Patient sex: M
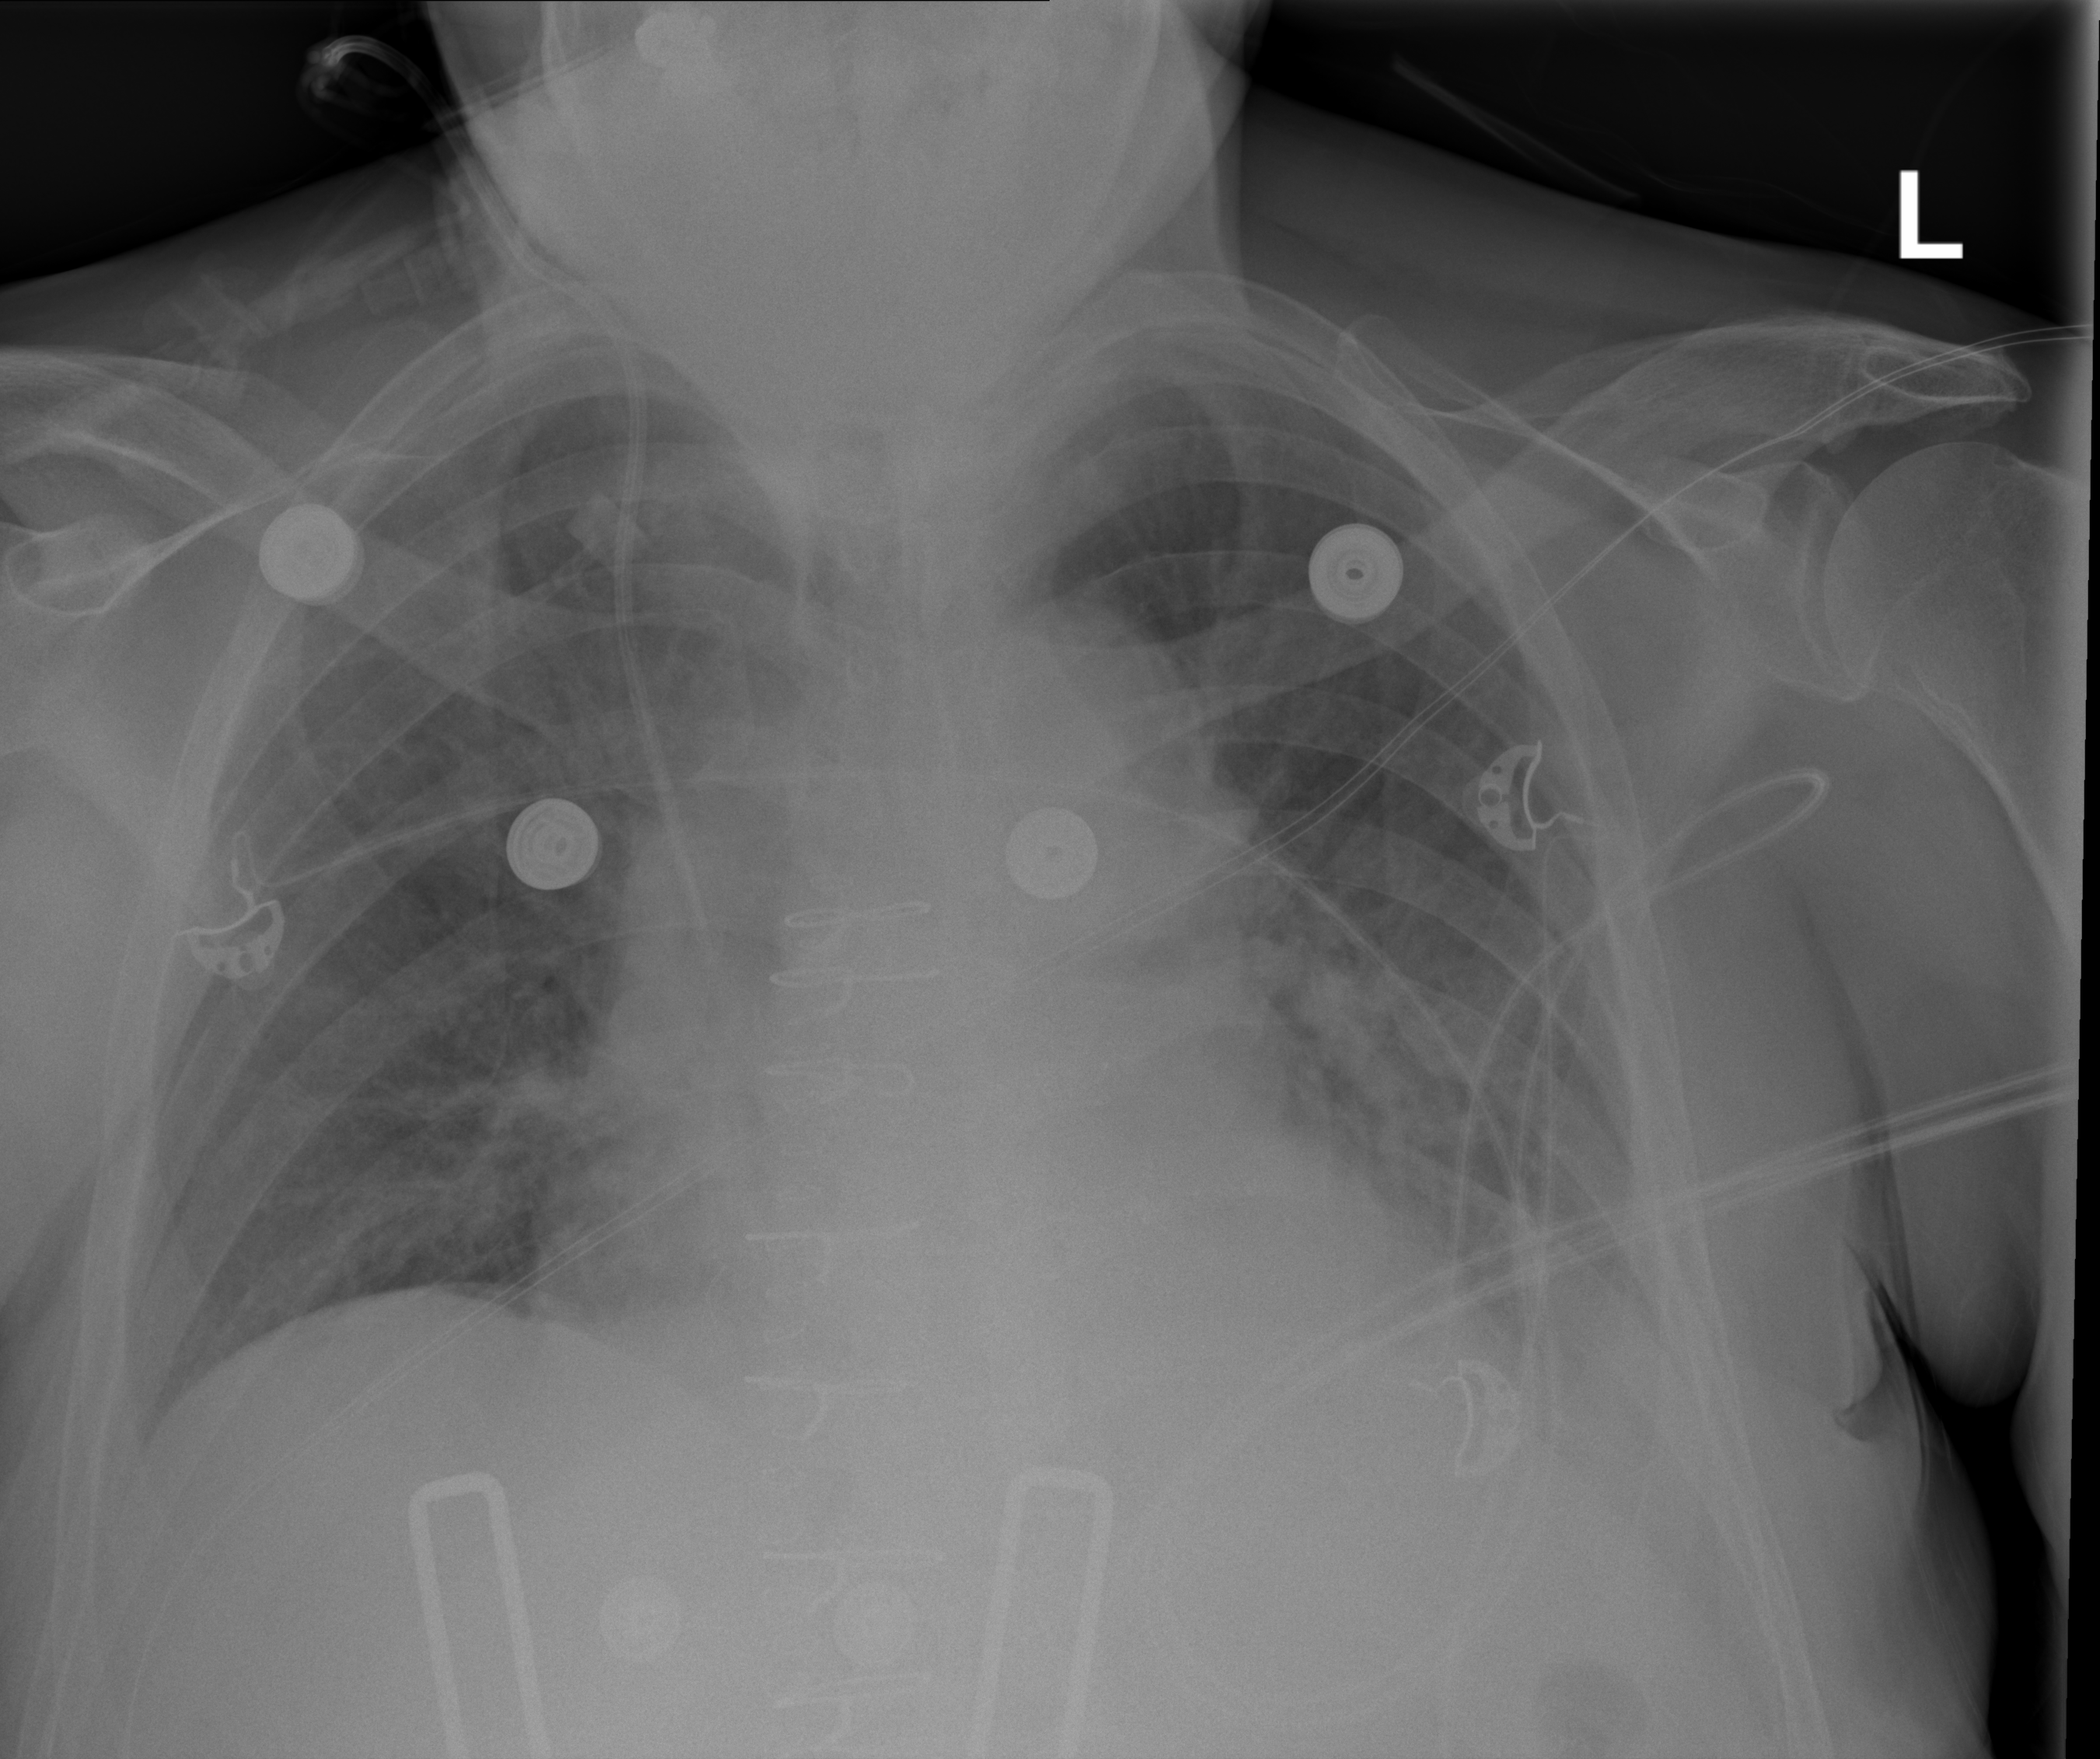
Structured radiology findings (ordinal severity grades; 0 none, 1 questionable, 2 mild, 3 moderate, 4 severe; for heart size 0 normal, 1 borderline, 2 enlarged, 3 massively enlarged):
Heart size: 2
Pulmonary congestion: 2
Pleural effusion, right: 0
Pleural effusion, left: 2
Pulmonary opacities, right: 2
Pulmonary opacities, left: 2
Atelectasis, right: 0
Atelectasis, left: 2